Field crop: tomato
Growth stage: 1
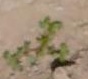
Species: portulaca